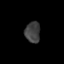
Tissue: skin
Cell type: Epithelial cells
Senescence score: 0.1982
Nuclear area (px): 311
Mean DAPI intensity: 63.855